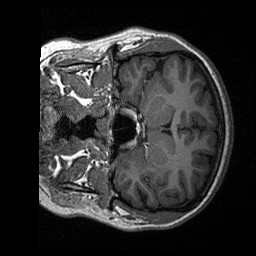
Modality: T1w
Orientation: coronal
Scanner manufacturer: siemens
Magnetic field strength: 3 T
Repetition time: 2.3 s
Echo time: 0.00226 s